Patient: sex F, age 73
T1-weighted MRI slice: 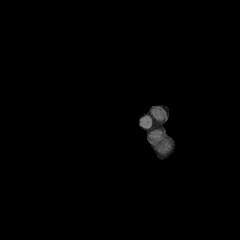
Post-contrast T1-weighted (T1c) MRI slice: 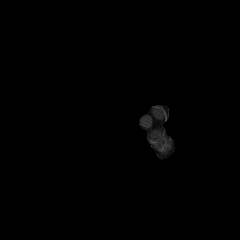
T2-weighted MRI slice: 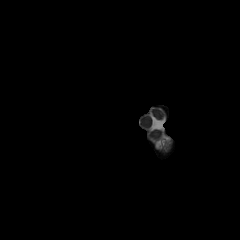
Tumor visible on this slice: no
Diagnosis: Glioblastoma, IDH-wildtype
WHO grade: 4